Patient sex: M
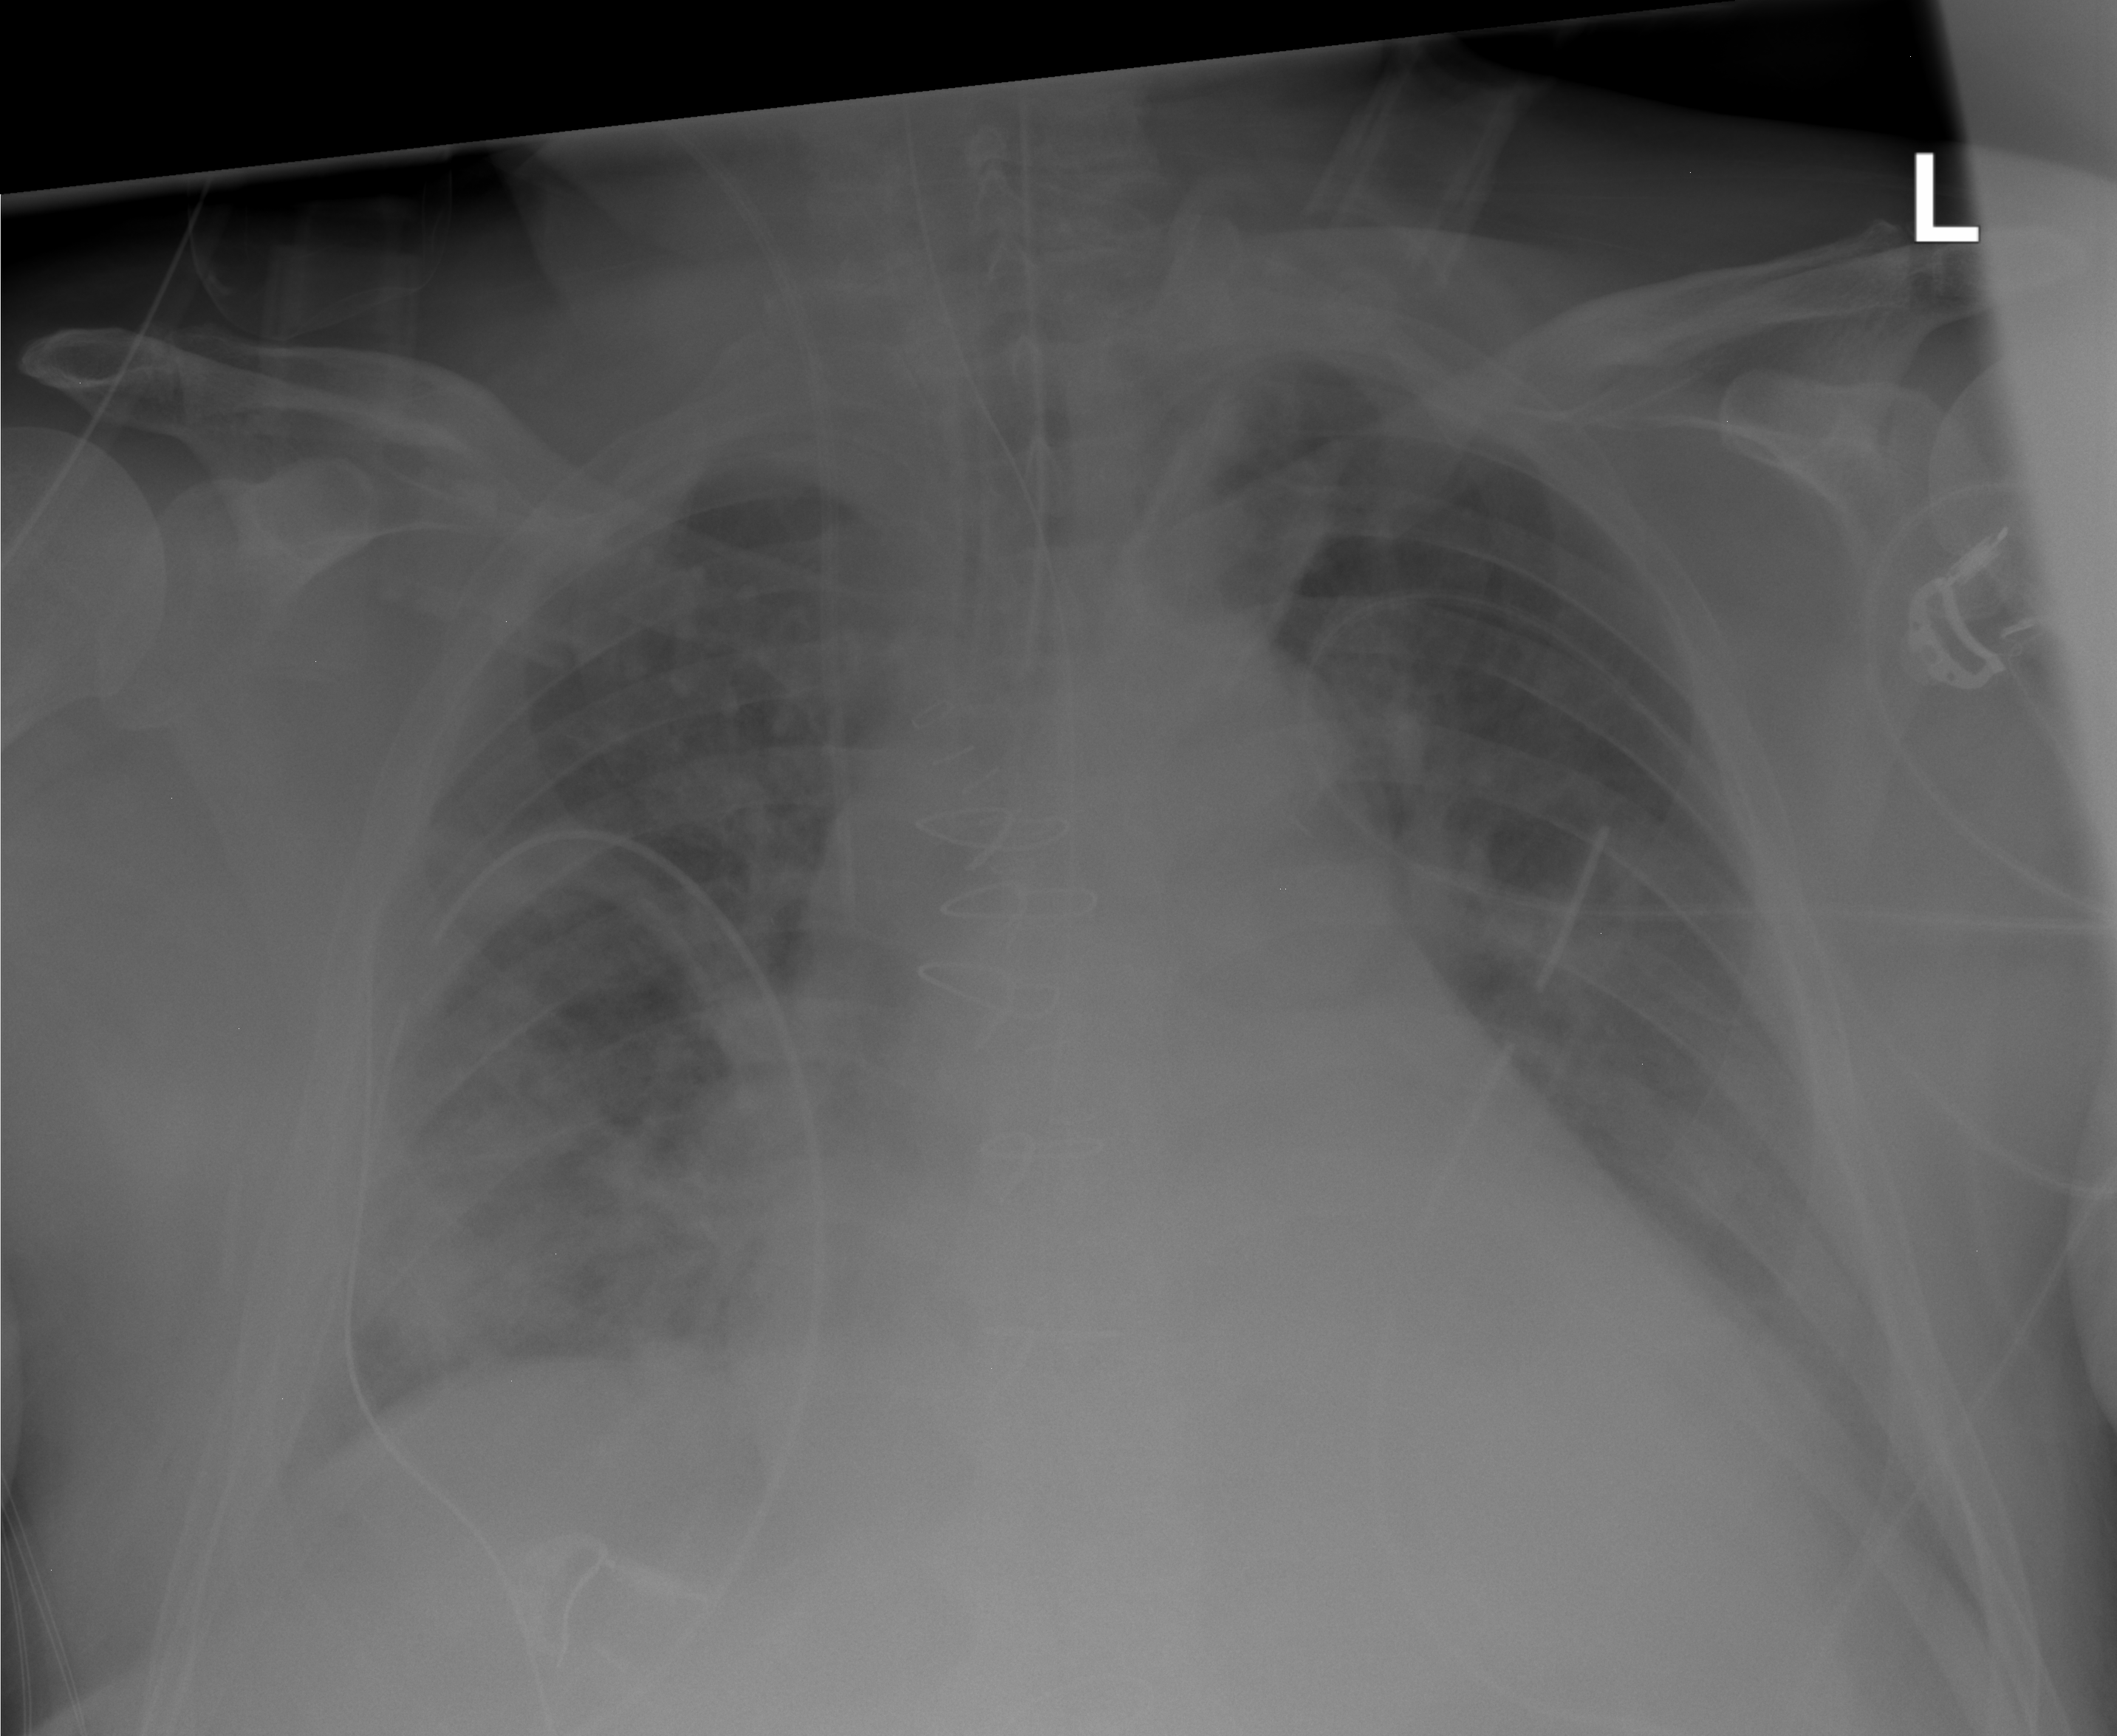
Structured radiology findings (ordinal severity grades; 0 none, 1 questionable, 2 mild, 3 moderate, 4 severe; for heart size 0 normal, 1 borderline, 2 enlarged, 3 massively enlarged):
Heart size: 2
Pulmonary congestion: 0
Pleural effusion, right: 1
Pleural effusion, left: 1
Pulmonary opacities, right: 2
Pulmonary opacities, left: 0
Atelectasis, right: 2
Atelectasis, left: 2